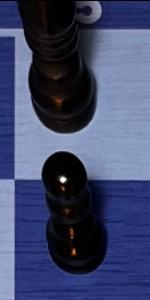
Label: Pawn_Black